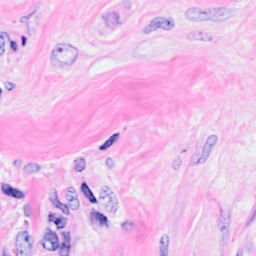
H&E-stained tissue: Breast